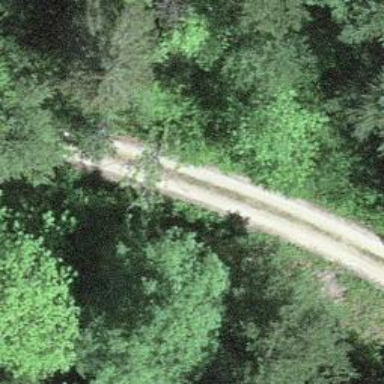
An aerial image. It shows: Track with grade1 tracktype.